Question: how would I print something like that in python?

This is what I could do until now:
'''
for i in range(24):
print("("+str(i)+", "+str(i)+"):",i, end="")
'''
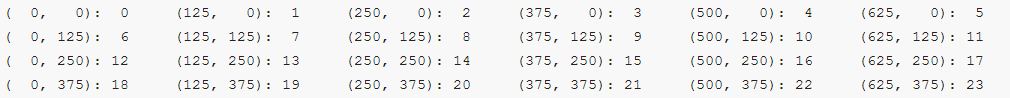
Answer: The following:
'''
i = 0
for y in range(0, 500, 125):
for x in range(0, 750, 125):
print('(%3d, %3d): %3d ' % (x, y, i), end='')
i += 1
print()
'''
produces
'''
( 0, 0): 0 (125, 0): 1 (250, 0): 2 (375, 0): 3 (500, 0): 4 (625, 0): 5
( 0, 125): 6 (125, 125): 7 (250, 125): 8 (375, 125): 9 (500, 125): 10 (625, 125): 11
( 0, 250): 12 (125, 250): 13 (250, 250): 14 (375, 250): 15 (500, 250): 16 (625, 250): 17
( 0, 375): 18 (125, 375): 19 (250, 375): 20 (375, 375): 21 (500, 375): 22 (625, 375): 23
'''
Alternatively, with a single loop:
'''
for i in range(24):
print('(%3d, %3d): %3d ' % (i % 6 * 125, i // 6 * 125, i), end='')
if (i + 1) % 6 == 0:
print()
'''